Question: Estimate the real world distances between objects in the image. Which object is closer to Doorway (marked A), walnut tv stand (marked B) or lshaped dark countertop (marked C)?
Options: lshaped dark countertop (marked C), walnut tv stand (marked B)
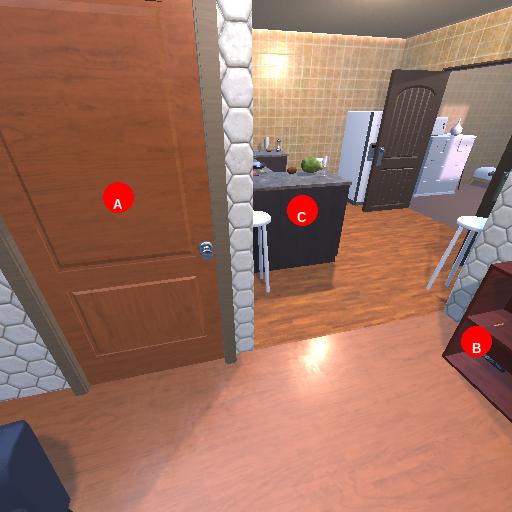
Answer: lshaped dark countertop (marked C)